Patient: sex M, age 29
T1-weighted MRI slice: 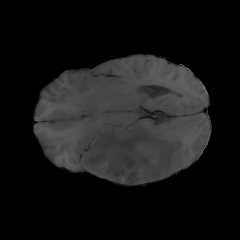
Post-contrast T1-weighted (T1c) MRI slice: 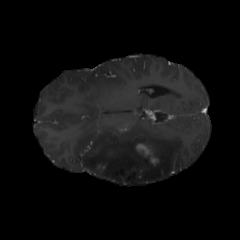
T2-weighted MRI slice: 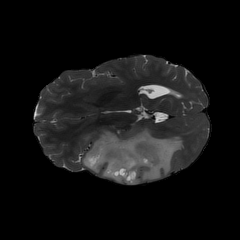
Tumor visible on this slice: yes
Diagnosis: Astrocytoma, IDH-mutant
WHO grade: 4